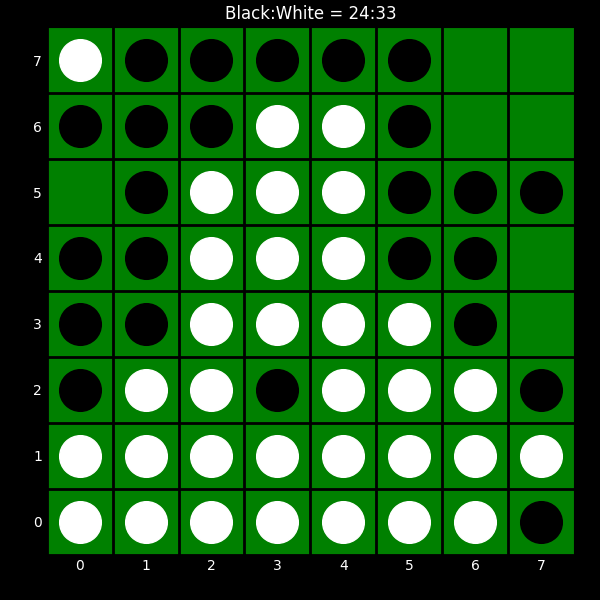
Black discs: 24
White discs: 33